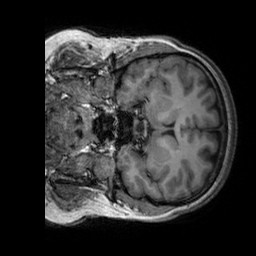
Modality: T1w
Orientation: coronal
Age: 30
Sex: female
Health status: healthy
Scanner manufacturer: siemens
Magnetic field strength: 3 T
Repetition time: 2.3 s
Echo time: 0.00303 s